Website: home-depot
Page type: order-tracking
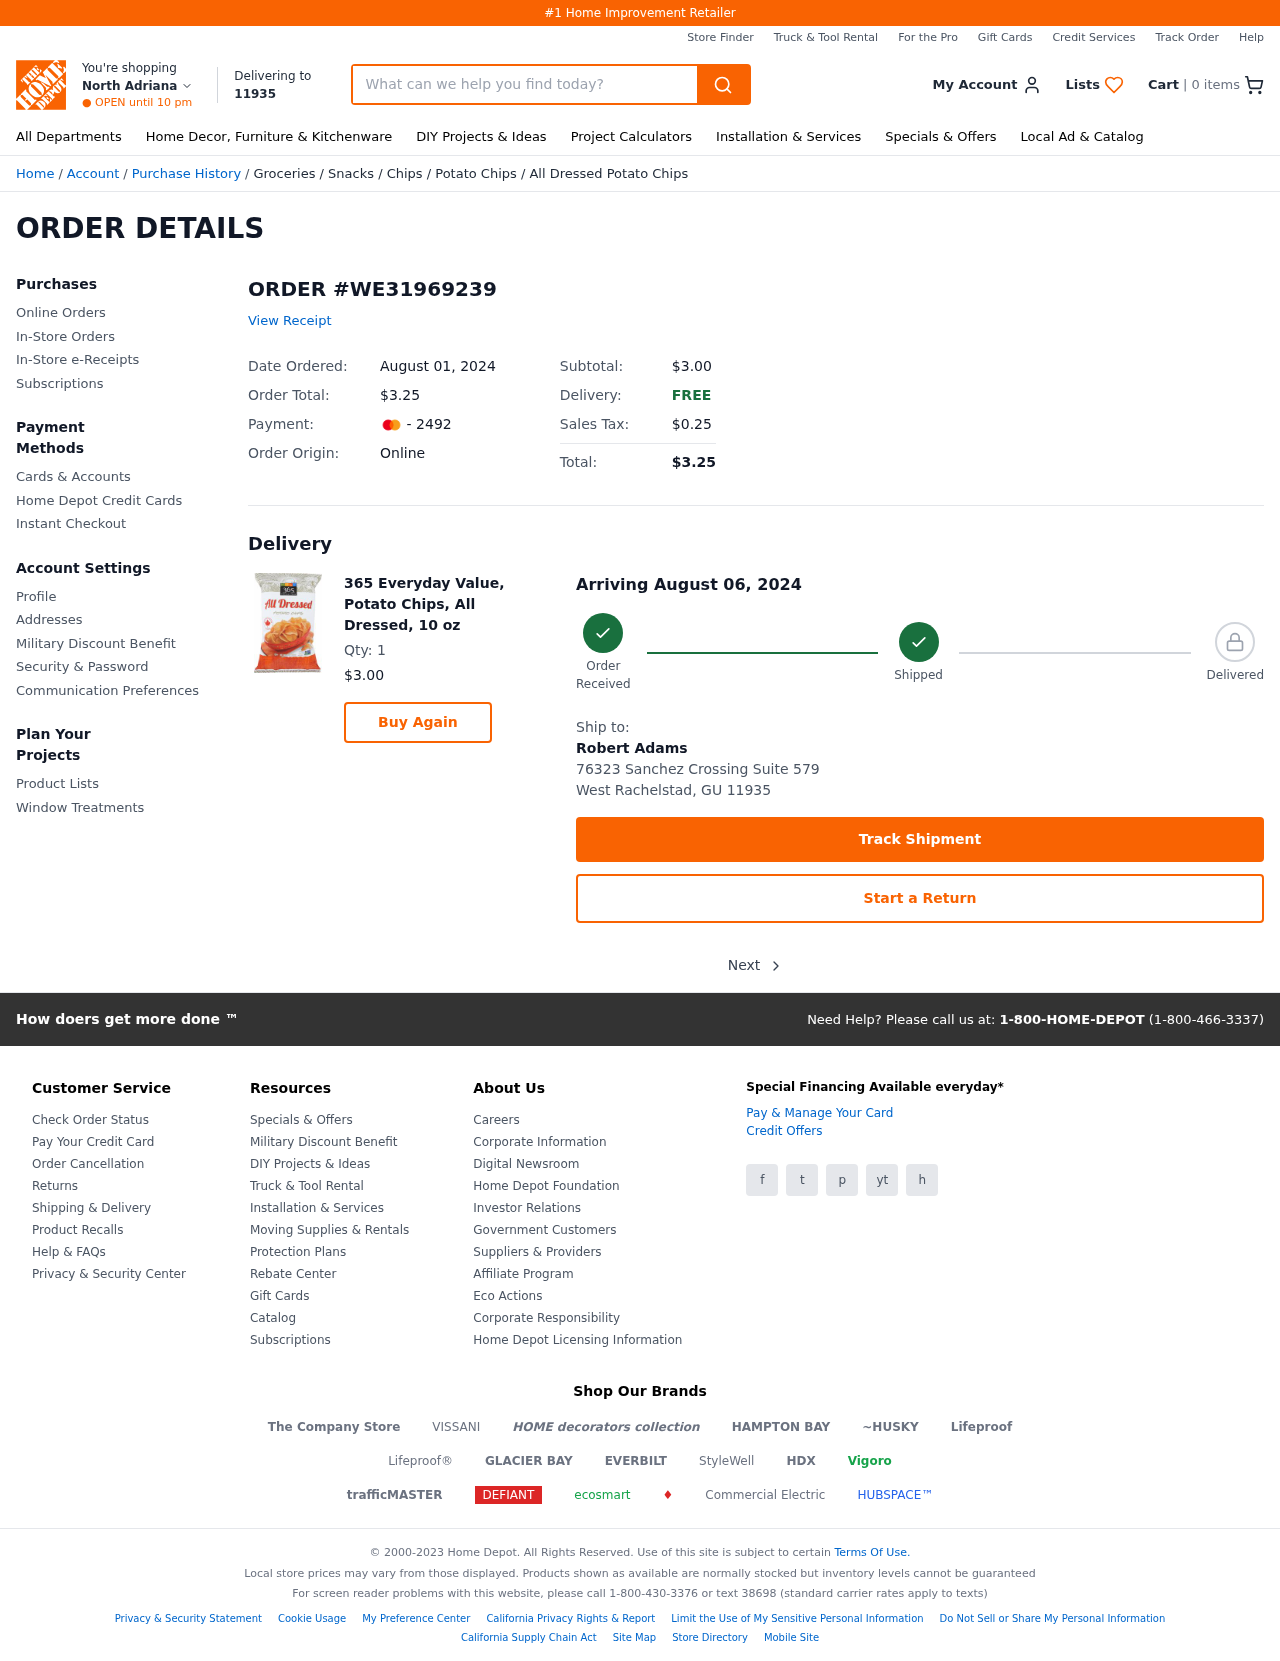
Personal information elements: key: PII_CARD_LAST4
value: - 2492
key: PII_CITY2
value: North Adriana
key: PII_CITY_STATE_ZIP
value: West Rachelstad, GU 11935
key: PII_FULLNAME
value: Robert Adams
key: PII_POSTCODE
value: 11935
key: PII_STREET
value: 76323 Sanchez Crossing Suite 579
Product elements: key: PRODUCT1_BREADCRUMB
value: Groceries
Snacks
Chips
Potato Chips
All Dressed Potato Chips
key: PRODUCT1_NAME
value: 365 Everyday Value, Potato Chips, All Dressed, 10 oz
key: PRODUCT1_PRICE
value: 3
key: PRODUCT1_QUANTITY
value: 1
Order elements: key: ORDER_NUM_ITEMS
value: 0
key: ORDER_ID
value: WE31969239
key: ORDER_DATE
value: August 01, 2024
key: ORDER_TOTAL
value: $3.25
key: ORDER_SUBTOTAL
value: $3.00
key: ORDER_TAX
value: $0.25
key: ORDER_DELIVERY_DATE
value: Arriving August 06, 2024
Search elements: key: HEADER_SEARCH
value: What can we help you find today?